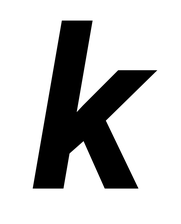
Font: Roboto-Italic_Bold_Italic